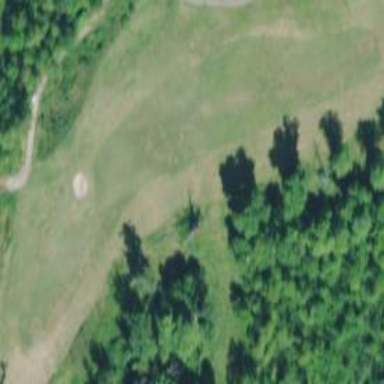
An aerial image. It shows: Golf fairway surrounded by grass.